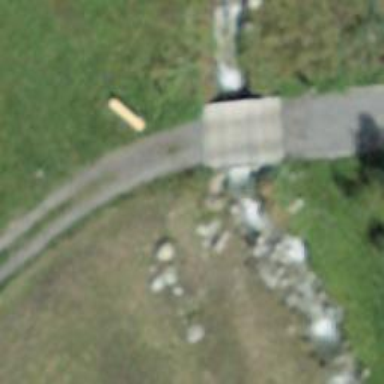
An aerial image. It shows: Dirt track road crossing bridge.